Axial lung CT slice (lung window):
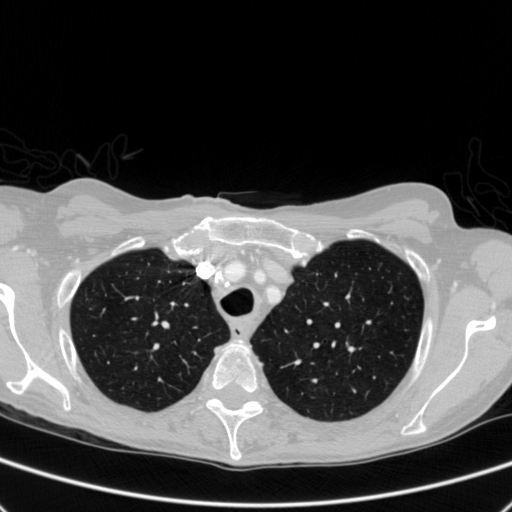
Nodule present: no